Question: Let's say I have a page with some html elements.
Those elements are 'textboxes' ,'checkboxes' ,'radiobuttons' and other user responsive things.
I need a possibility to transfer whole page from client1 to client2, so client2 will see everything that client1 has set into html elements.
I use WebSocket technology for that, but I don't know how to transfer that elements. If I transfer 'document.body.innerHTML' then client2 see blank elements, instead of filled ones.

On the page could be any amount of any html elements. Is it possible to do something like clonning elements but over websocket? Like I serialize whole 'document.body' and transfer it to another client?
The page are simple html ones. No any server side script are used. I use self made http + websocket server that is working on same port.
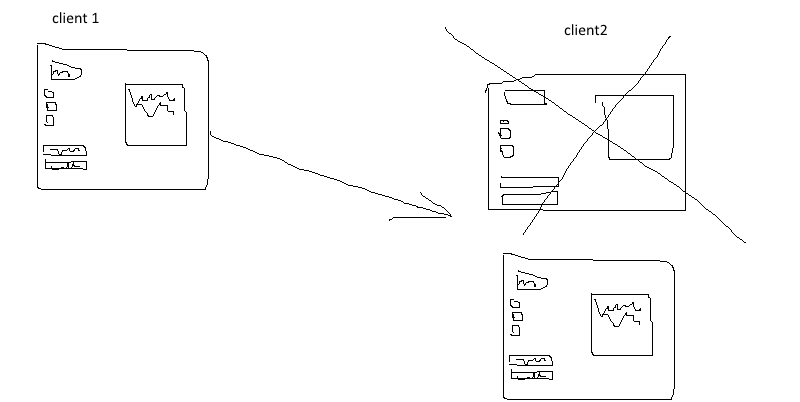
Answer: You need to use 'outerHTML' instead of 'innerHTML', however that wont set your input values so you have to do that manually.
'''
// To send your html via websocket
//var ws = new WebSocket('ws://my.url.com:PORT');
//ws.onopen = function(event) { // Make sure it only runs after the web socket is open
document.querySelector('button').addEventListener("click", function() {
var inputs = document.querySelectorAll('input');
Array.prototype.forEach.call(inputs, function(el, i) {
el.setAttribute('value', el.value);
});
document.querySelector('button').setAttribute('data-button', true); // Attributes are rememebered
var HTML = document.querySelector('section').outerHTML;
document.querySelector('#result').innerHTML = HTML;
document.querySelector('#resulttext').textContent = HTML;
//ws.send(HTML);
});
//};
'''
'''
html,
body {
height: 100%;
width: 100%;
margin: 0;
padding: 0;
}
div {
background: orange;
border: 3px solid black;
}
'''
'''
<section>
<div>
<input />
</div>
<div>
<input />
</div>
<div>
<input />
</div>
<div>
<input />
</div>
<div>
<input />
</div>
<div>
<button>Generate</button>
</div>
</section>
<p id="resulttext"></p>
<p id="result"></p>
'''